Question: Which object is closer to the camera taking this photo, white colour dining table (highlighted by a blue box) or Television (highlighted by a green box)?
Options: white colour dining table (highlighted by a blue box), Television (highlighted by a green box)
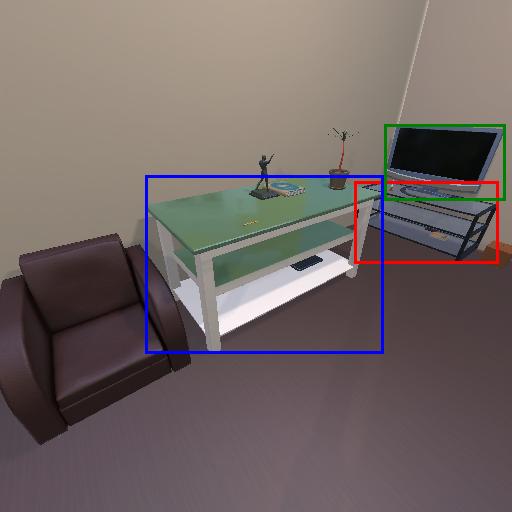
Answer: white colour dining table (highlighted by a blue box)